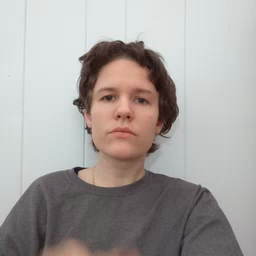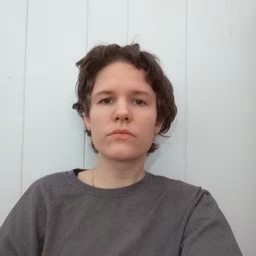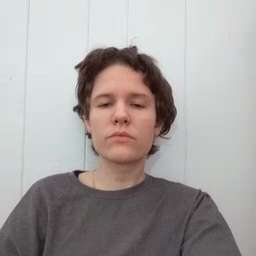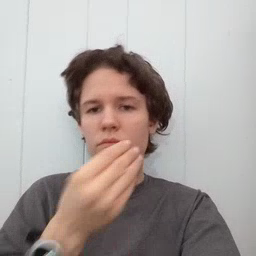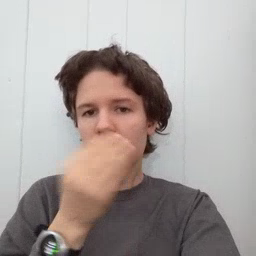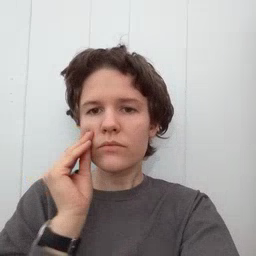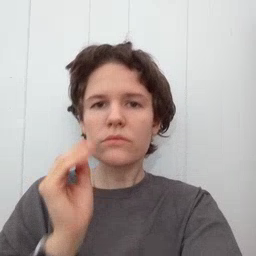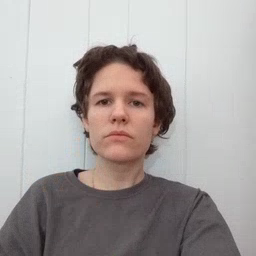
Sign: flower